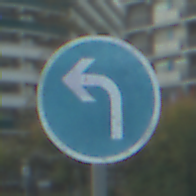
Verkehrszeichen: VorgeschriebeneFahrtrichtungLinks
Umgebung: Outdoor, Urban
Tageszeit: MorningAfternoon
Wetter: PartlyCloudy
Licht: Natural
Jahreszeit: NotSpecified
Kontrast: LowContrast